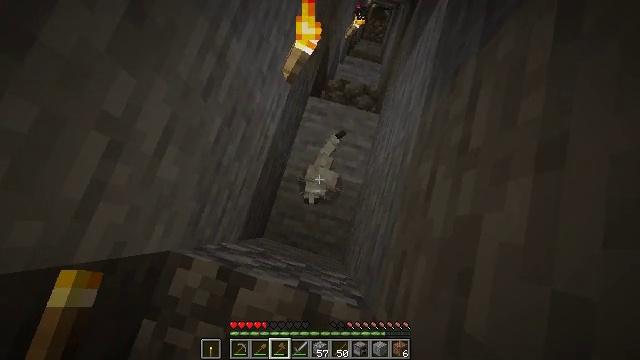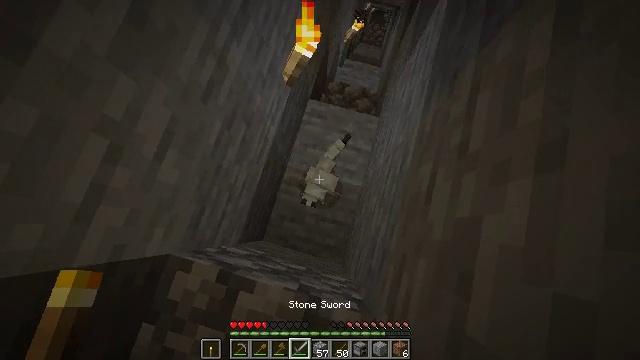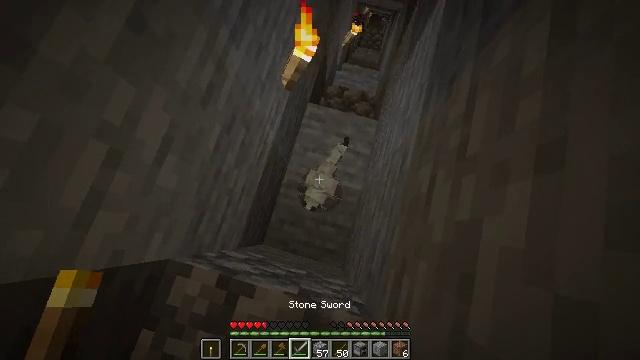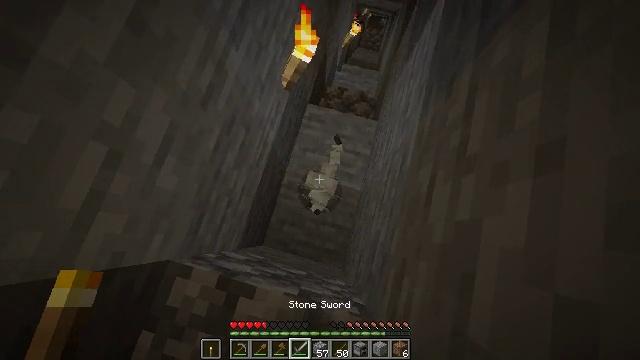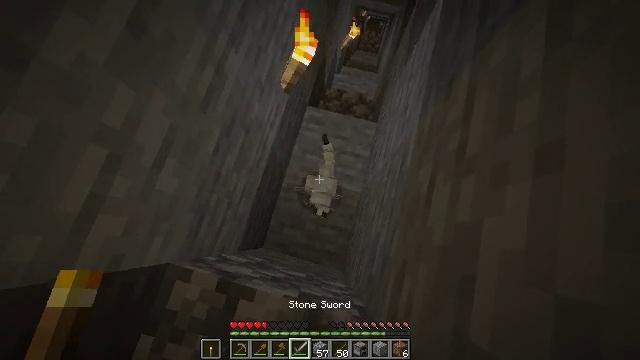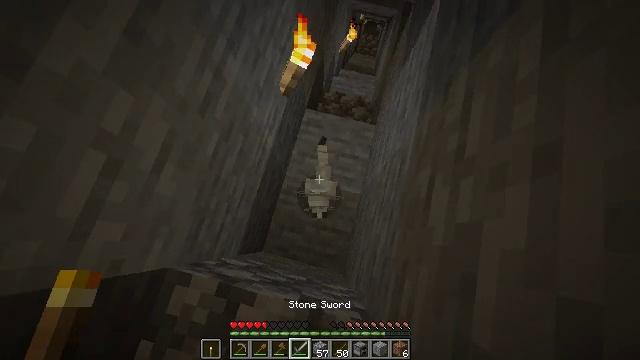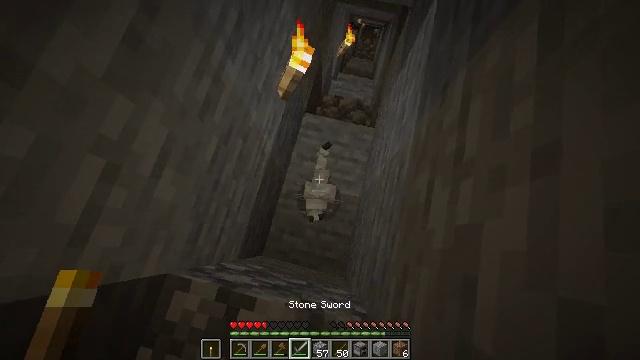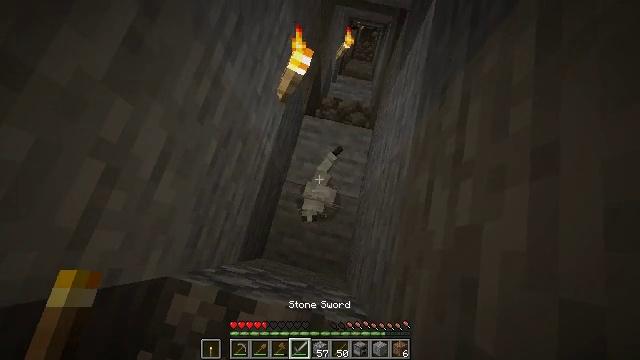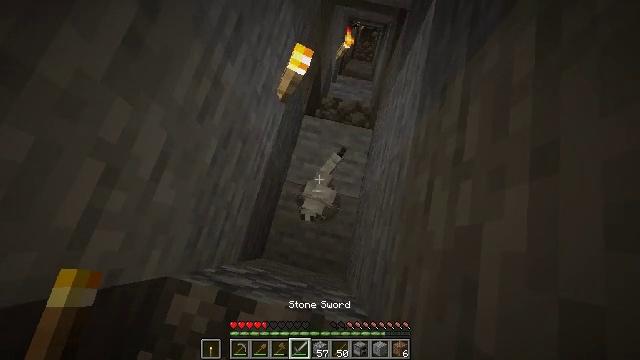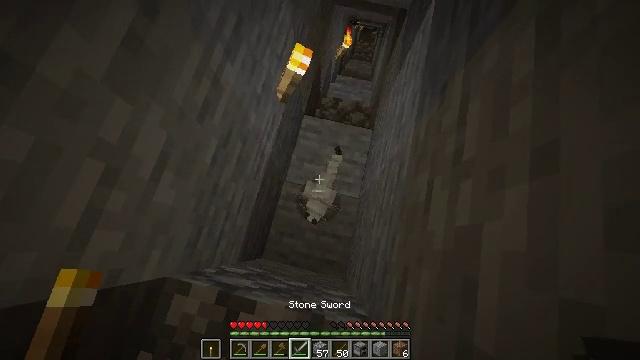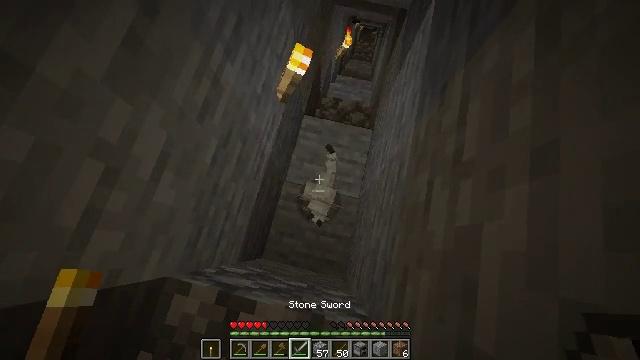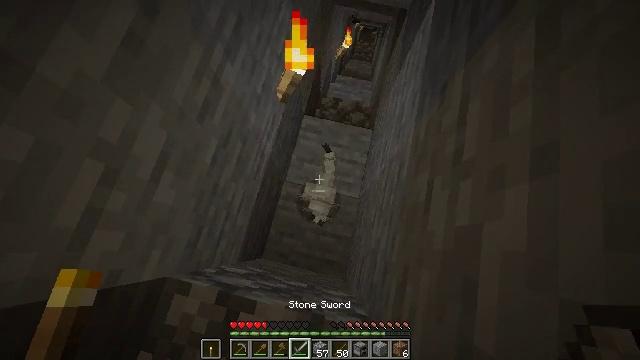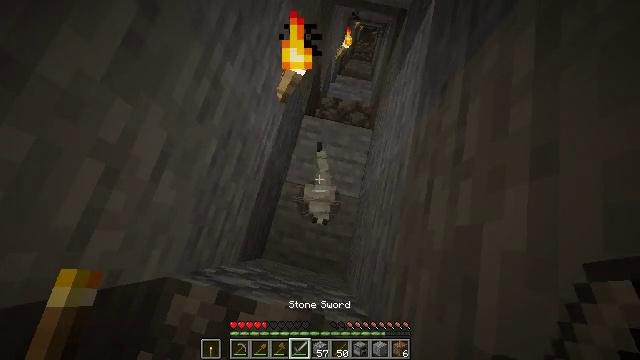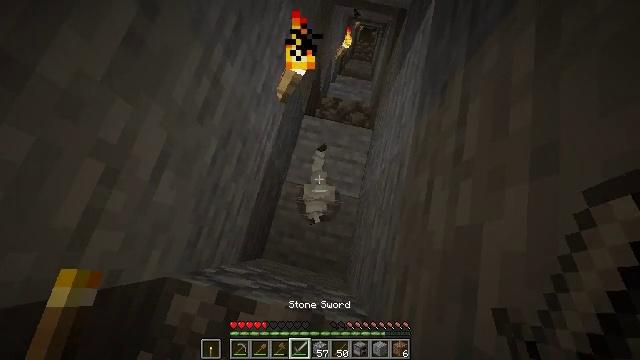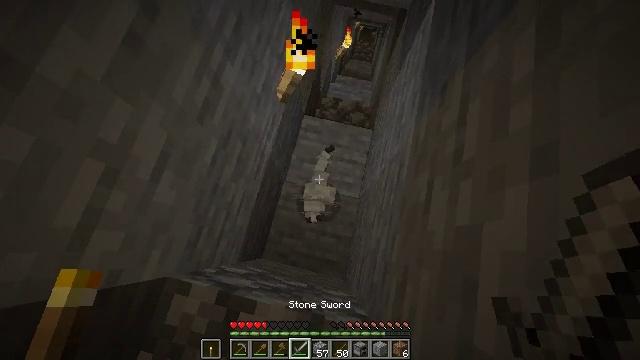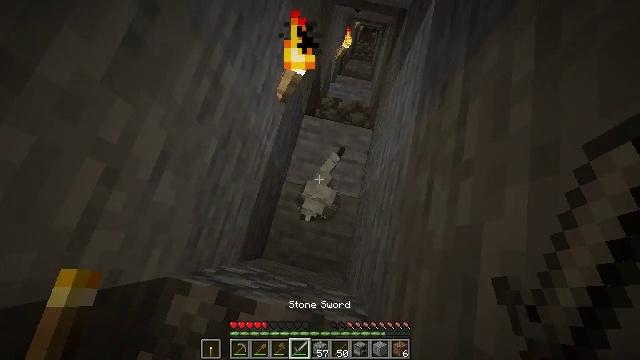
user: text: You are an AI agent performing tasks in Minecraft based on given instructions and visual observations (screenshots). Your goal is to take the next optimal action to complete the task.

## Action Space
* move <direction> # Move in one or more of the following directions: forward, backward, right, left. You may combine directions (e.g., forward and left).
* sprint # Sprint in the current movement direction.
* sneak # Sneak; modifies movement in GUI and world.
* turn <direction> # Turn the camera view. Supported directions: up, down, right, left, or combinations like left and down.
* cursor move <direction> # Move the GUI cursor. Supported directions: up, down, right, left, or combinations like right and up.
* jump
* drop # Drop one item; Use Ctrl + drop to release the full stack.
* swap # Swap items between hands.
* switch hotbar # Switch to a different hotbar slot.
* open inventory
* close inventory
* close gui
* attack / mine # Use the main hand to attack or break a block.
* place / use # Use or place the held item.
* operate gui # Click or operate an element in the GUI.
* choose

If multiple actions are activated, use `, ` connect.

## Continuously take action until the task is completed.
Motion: motion action
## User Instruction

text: Kill a silverfish.
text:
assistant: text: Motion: sneak
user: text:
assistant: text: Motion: sneak
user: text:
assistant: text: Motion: sneak
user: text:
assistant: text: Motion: sneak
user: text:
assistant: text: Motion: sneak
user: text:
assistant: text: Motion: sneak
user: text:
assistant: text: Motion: sneak
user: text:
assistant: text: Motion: sneak
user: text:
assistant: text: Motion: sneak
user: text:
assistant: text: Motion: sneak
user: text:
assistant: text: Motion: sneak
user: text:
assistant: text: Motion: sneak
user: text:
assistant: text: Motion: sneak
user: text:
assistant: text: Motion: sneak
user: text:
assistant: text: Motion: sneak
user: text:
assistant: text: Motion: sneak
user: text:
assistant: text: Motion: sneak
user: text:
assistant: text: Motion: sneak
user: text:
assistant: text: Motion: sneak
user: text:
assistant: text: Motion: sneak
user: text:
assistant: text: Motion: sneak
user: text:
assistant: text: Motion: sneak, attack / mine
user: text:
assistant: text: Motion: sneak, attack / mine
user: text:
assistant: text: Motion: sneak, attack / mine
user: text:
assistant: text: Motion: sneak, attack / mine
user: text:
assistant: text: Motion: sneak
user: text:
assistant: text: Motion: sneak
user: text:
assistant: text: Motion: sneak
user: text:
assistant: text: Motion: sneak
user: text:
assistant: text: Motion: sneak